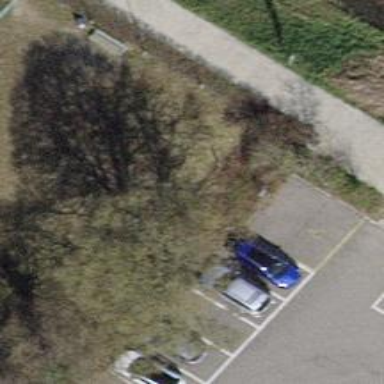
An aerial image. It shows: Picnic table located in leisure land area.